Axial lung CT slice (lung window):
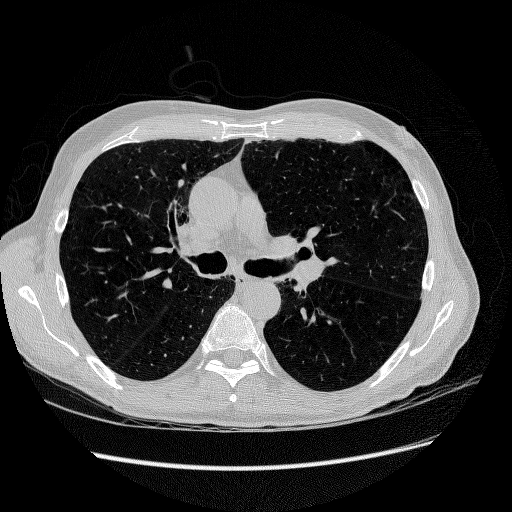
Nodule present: no